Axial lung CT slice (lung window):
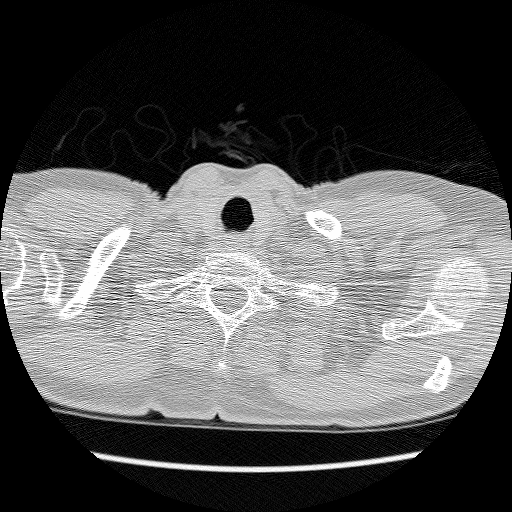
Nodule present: no